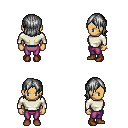
a pixel art fantasy rpg character, female body template, human, tanned skin, white long-sleeve shirt, magenta pants, gray long bangs hairstyle, bracelets, brown shoes, four views (front, back, left, right), 2x2 character sprite sheet, small pixel art, hard edges, no anti-aliasing